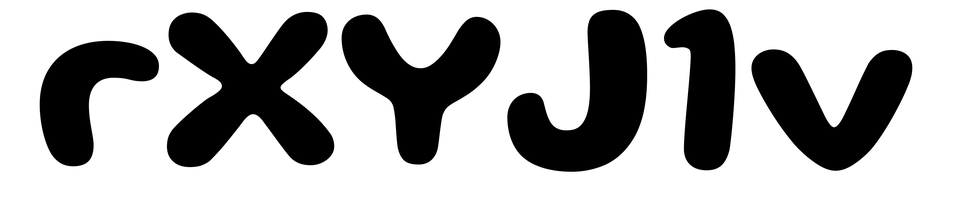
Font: Gluten_SemiBold